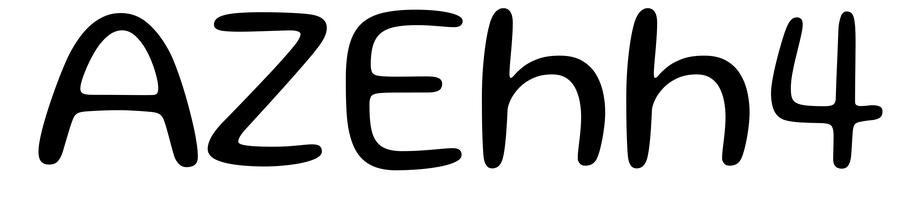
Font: Gluten_Light